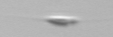
Label: Cylindrotheca_morphotype1